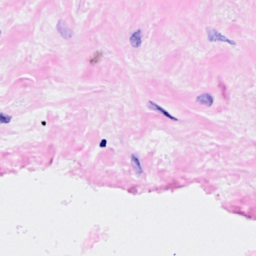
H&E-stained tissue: Breast